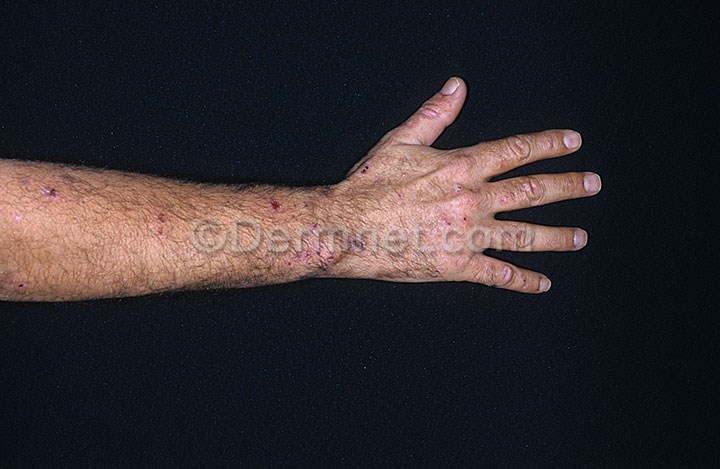
Disease: Light Diseases and Disorders of Pigmentation